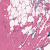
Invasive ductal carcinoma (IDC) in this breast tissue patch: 0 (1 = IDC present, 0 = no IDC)